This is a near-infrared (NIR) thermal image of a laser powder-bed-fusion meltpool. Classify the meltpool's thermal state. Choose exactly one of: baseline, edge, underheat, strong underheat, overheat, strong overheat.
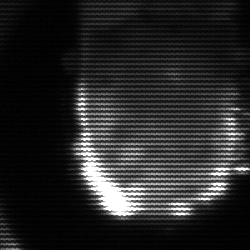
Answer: baseline